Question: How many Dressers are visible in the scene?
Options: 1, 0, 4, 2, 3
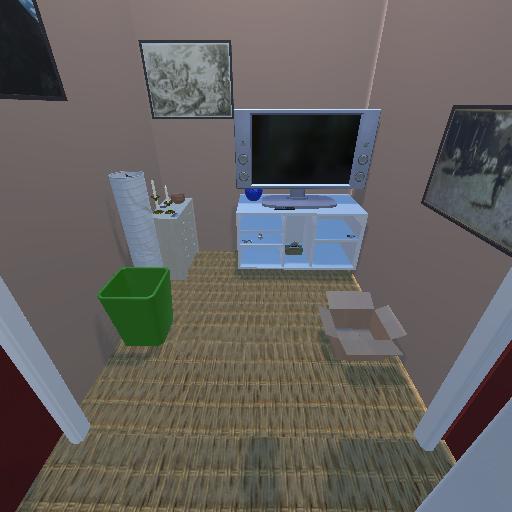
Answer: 1